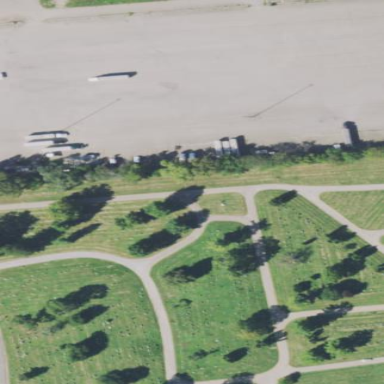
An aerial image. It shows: Cemetery.